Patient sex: M
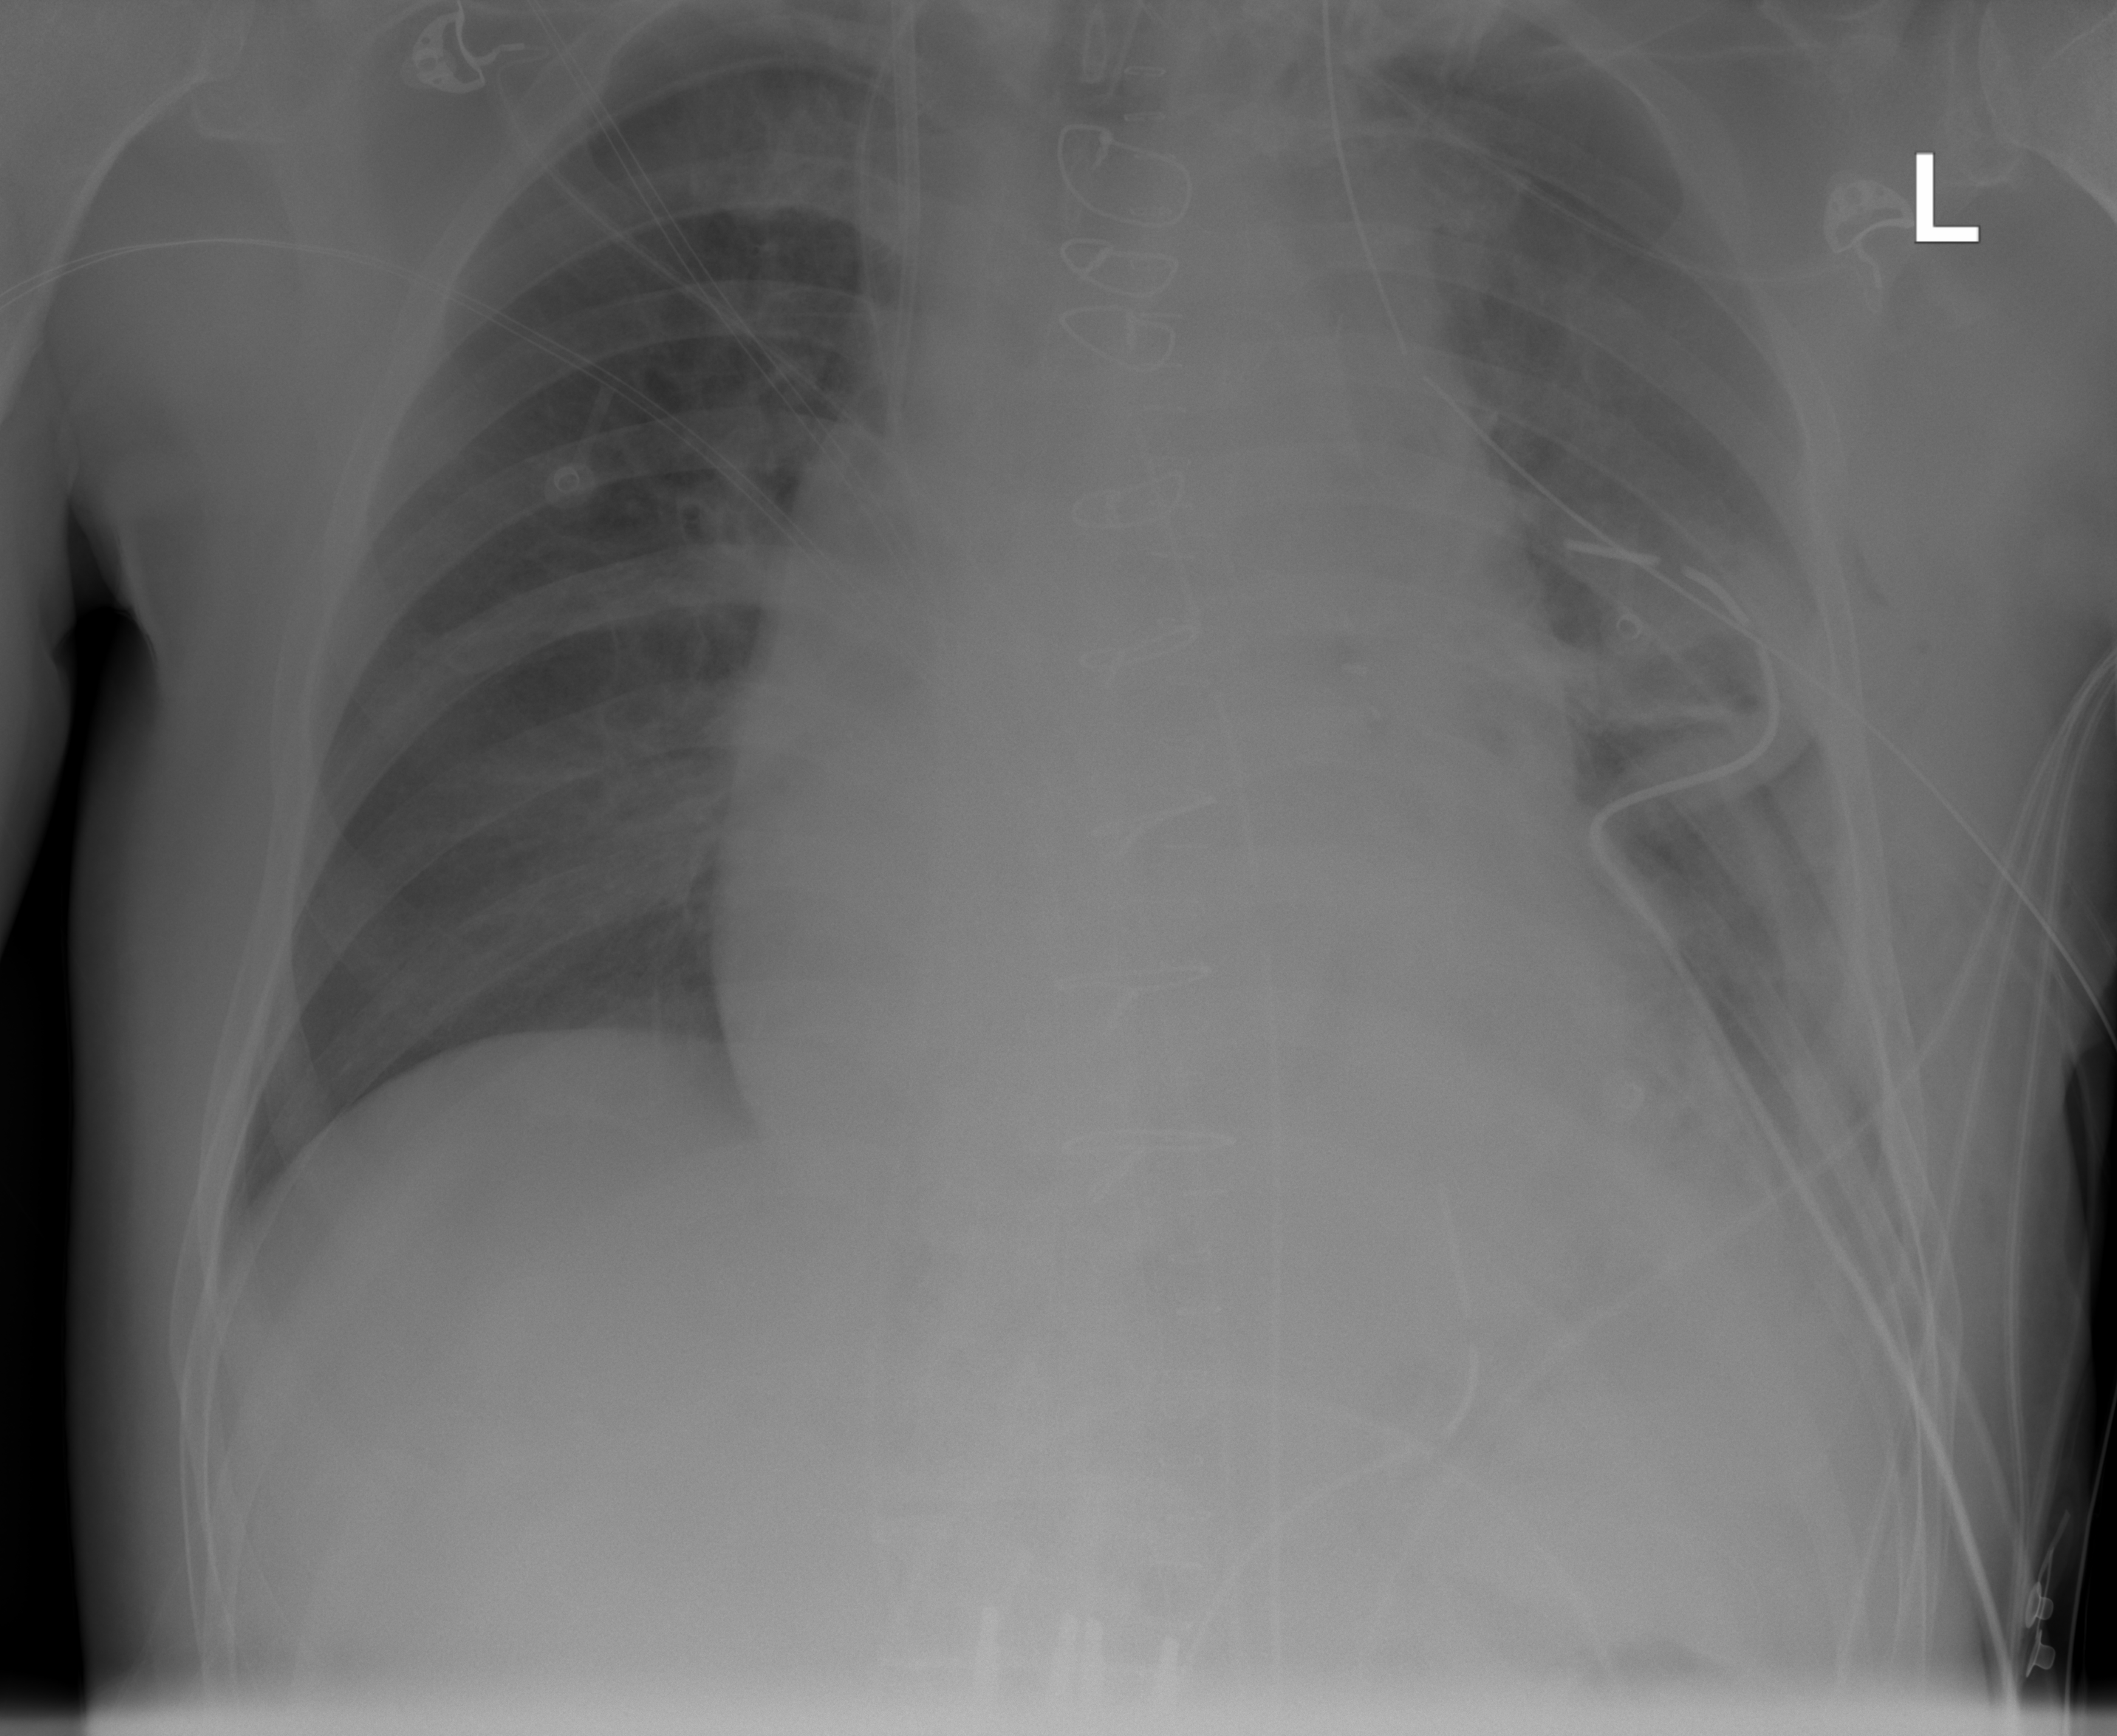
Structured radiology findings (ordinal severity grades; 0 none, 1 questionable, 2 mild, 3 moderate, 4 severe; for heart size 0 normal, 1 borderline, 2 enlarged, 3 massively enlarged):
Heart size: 2
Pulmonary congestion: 1
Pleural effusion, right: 0
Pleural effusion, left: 3
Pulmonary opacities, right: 0
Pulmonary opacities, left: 0
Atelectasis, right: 0
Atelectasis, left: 3